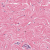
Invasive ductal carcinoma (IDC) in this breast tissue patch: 0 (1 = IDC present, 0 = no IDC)